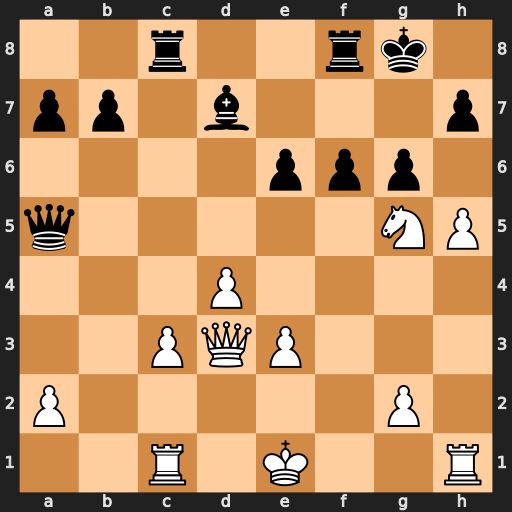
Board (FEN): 2r2rk1/pp1b3p/4ppp1/q5NP/3P4/2PQP3/P5P1/2R1K2R
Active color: w
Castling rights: K
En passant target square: -
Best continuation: Nxh7 Qf5 Qxf5 gxf5 Nxf8